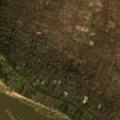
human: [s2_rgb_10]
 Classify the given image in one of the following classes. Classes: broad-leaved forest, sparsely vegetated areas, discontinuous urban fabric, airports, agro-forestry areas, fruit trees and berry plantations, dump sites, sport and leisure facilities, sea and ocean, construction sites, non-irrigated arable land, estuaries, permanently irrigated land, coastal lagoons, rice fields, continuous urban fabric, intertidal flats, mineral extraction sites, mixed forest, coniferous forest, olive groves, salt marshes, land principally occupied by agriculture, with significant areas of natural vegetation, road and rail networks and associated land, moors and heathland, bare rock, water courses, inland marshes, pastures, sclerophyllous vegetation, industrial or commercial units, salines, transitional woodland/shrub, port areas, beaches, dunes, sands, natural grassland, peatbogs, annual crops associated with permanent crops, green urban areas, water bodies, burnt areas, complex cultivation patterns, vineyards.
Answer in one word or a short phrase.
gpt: pastures, broad-leaved forest, mixed forest, water courses